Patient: sex M, age 65
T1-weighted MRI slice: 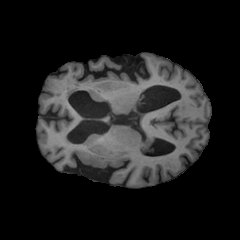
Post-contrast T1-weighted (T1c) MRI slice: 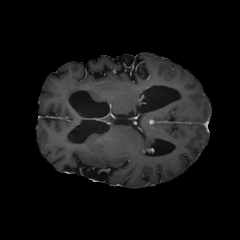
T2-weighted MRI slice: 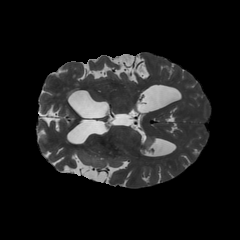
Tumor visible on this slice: yes
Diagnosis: Glioblastoma, IDH-wildtype
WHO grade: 4